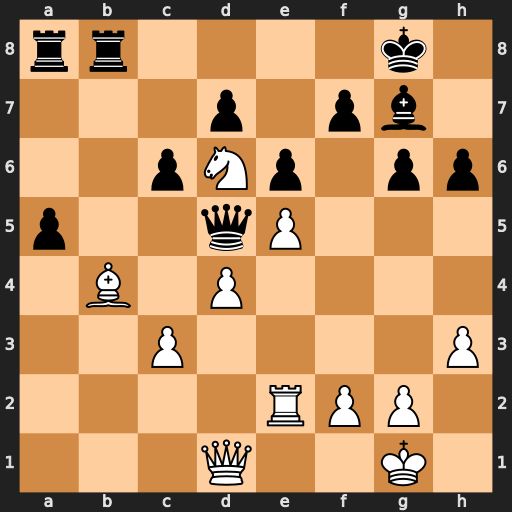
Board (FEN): rr4k1/3p1pb1/2pNp1pp/p2qP3/1B1P4/2P4P/4RPP1/3Q2K1
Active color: w
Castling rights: -
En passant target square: -
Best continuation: c4 Qxc4 Nxc4